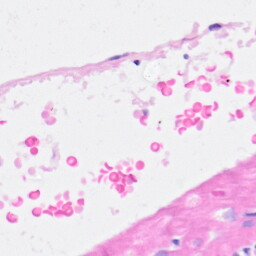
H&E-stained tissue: Heart